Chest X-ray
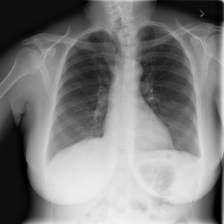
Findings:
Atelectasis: negative
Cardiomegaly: negative
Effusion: negative
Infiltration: negative
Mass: negative
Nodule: negative
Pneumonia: negative
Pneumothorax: negative
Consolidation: negative
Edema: negative
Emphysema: negative
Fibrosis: negative
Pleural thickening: negative
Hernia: negative